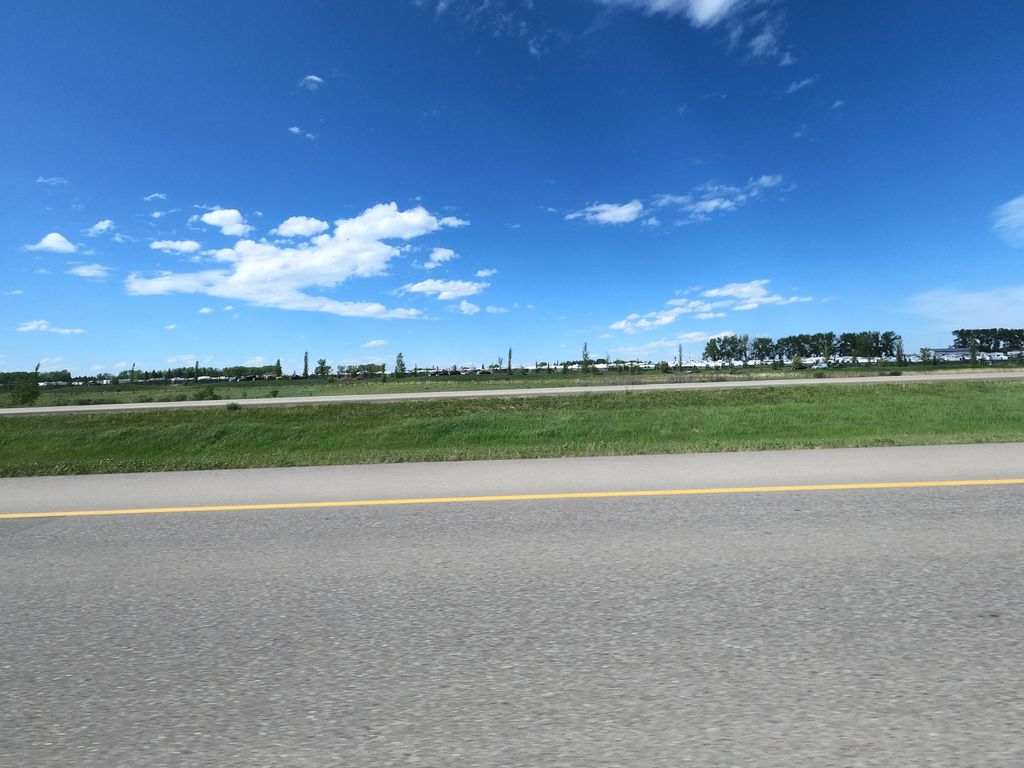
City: calgary